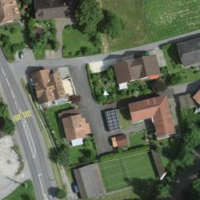
EUNIS habitat code: 55
Species observed at this site:
Cephalanthera rubra